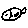
Label: fish